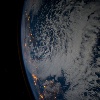
Label: cloud